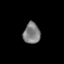
Tissue: prostate
Cell type: Myeloid cells
Senescence score: 0.2302
Nuclear area (px): 342
Mean DAPI intensity: 127.371